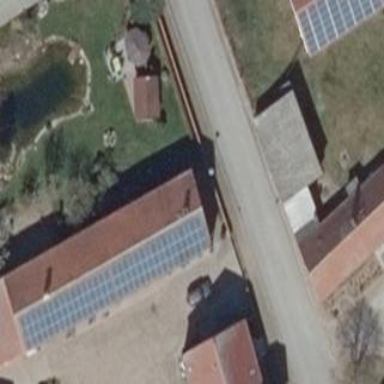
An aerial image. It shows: Solar photovoltaic panel generating electricity. It is small installation located on building.